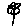
Label: flower